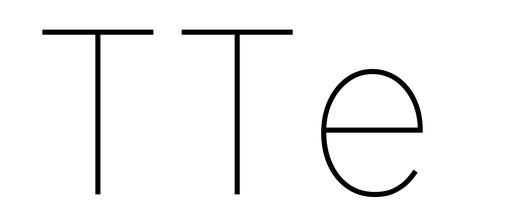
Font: Inter_Thin